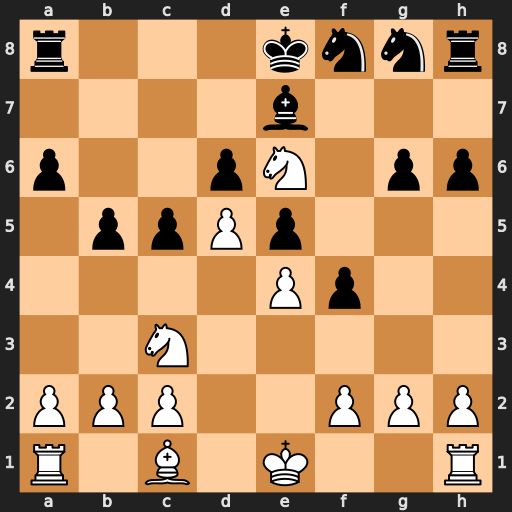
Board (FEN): r3knnr/4b3/p2pN1pp/1ppPp3/4Pp2/2N5/PPP2PPP/R1B1K2R
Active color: w
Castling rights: KQkq
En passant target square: -
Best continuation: Nc7+ Kd8 Nxa8